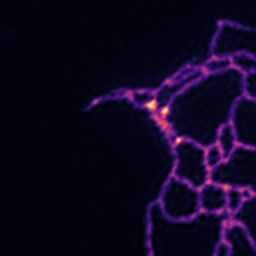
Label: Super-resolution ER image